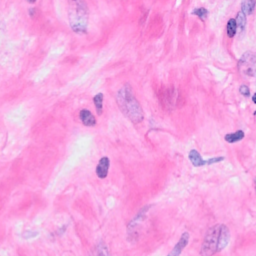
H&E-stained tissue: Breast